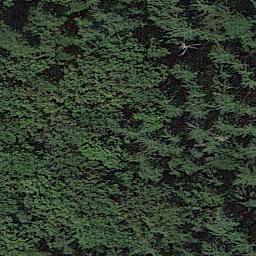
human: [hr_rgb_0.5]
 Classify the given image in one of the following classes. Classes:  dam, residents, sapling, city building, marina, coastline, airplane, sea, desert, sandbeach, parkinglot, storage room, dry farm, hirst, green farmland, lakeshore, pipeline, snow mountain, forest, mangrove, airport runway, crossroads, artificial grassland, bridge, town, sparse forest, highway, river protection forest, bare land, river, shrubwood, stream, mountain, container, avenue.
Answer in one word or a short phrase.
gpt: forest